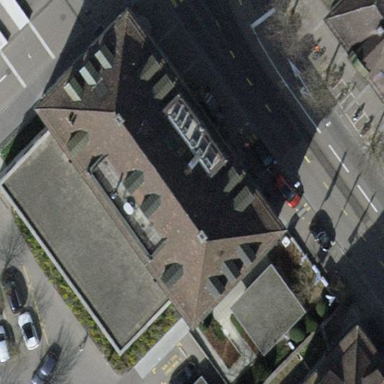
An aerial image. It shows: Bank building.